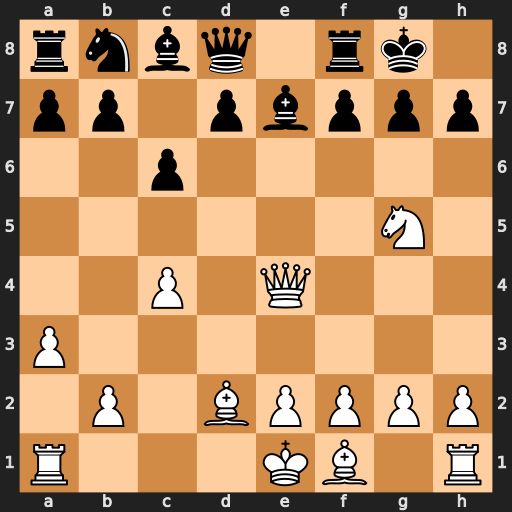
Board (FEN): rnbq1rk1/pp1pbppp/2p5/6N1/2P1Q3/P7/1P1BPPPP/R3KB1R
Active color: w
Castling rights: KQ
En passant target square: -
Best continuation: Qxh7#